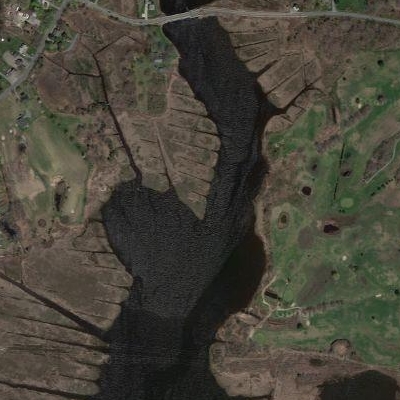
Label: RiverLake